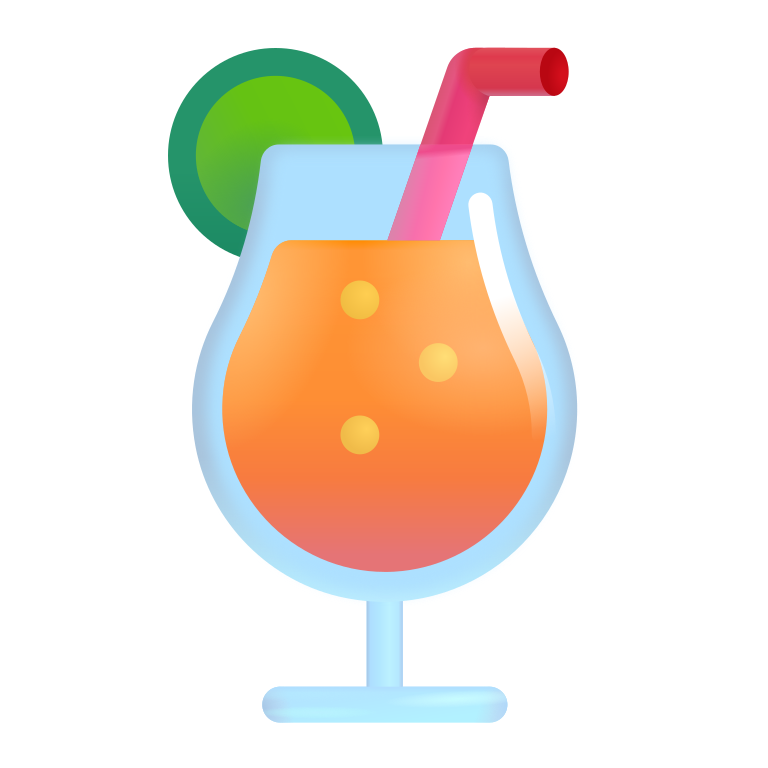
tropical drink color